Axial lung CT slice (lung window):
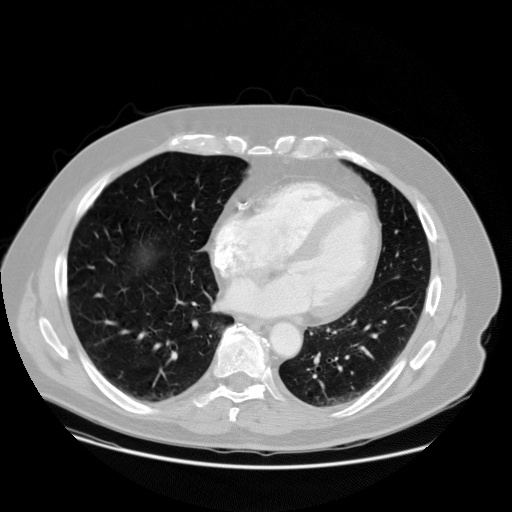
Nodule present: no